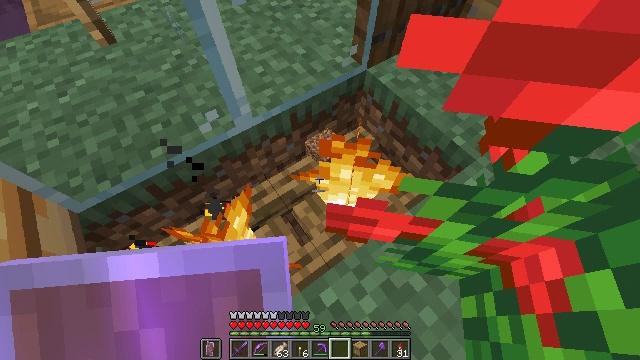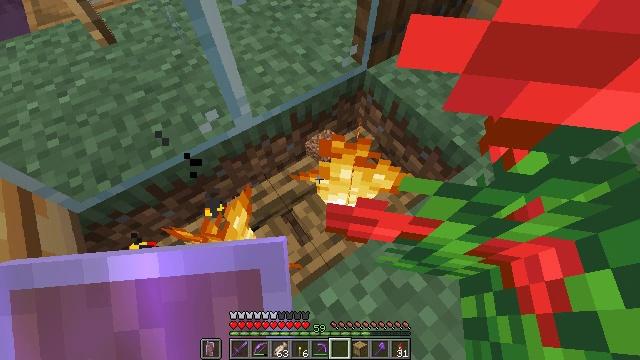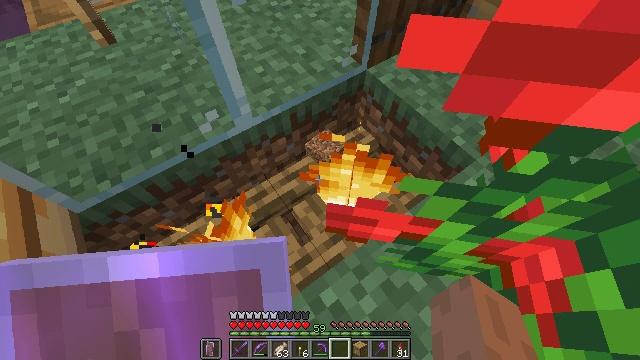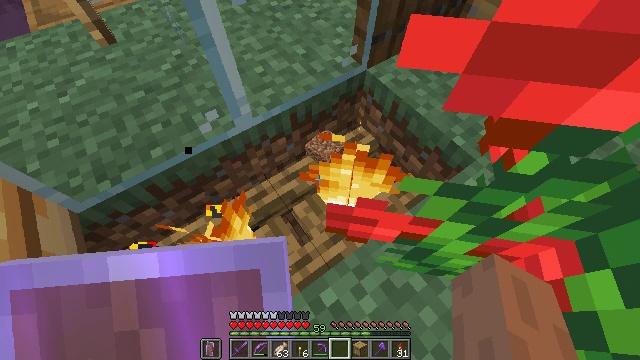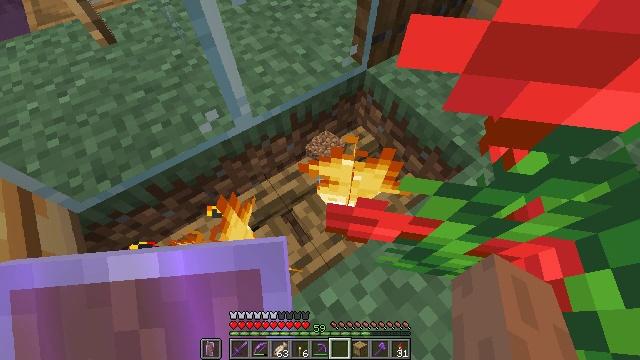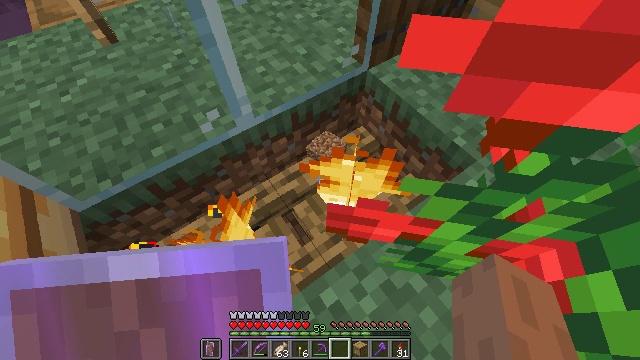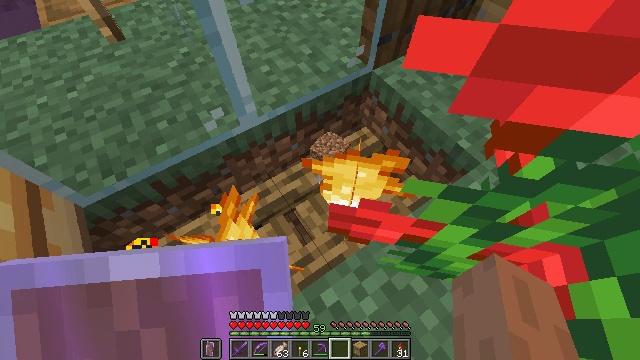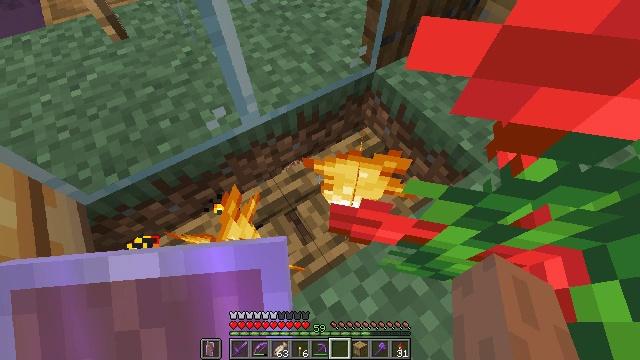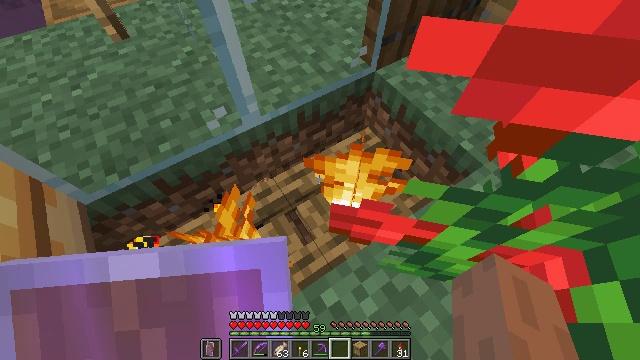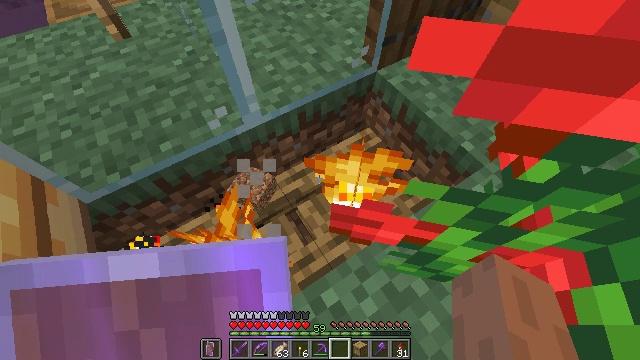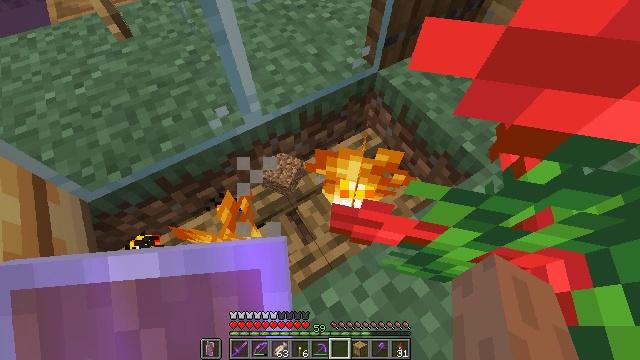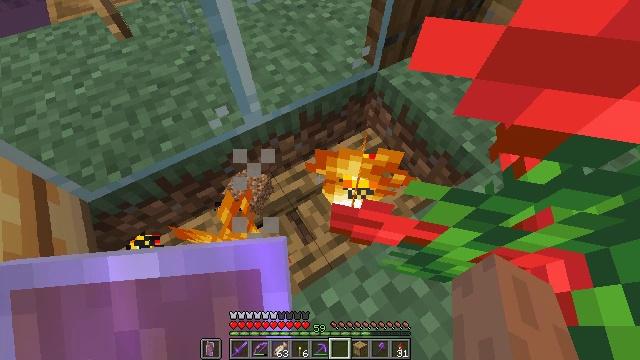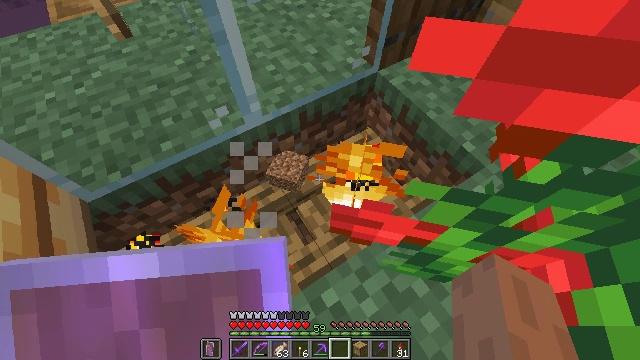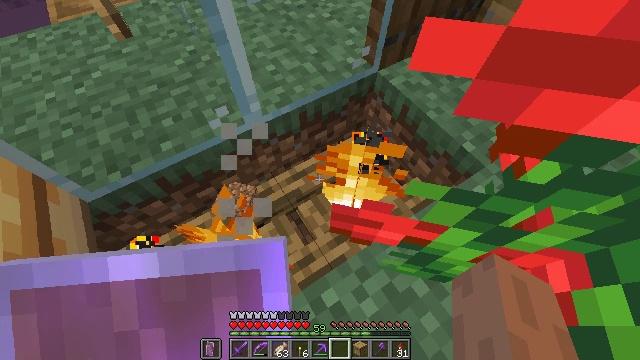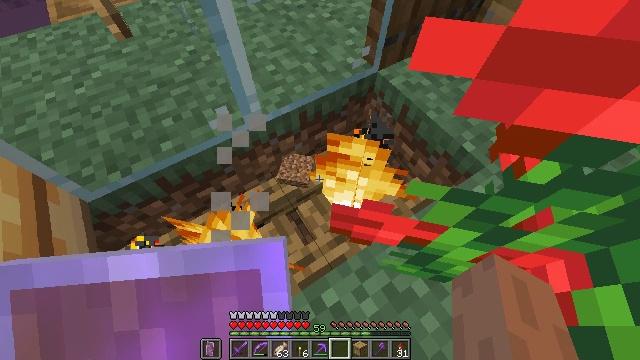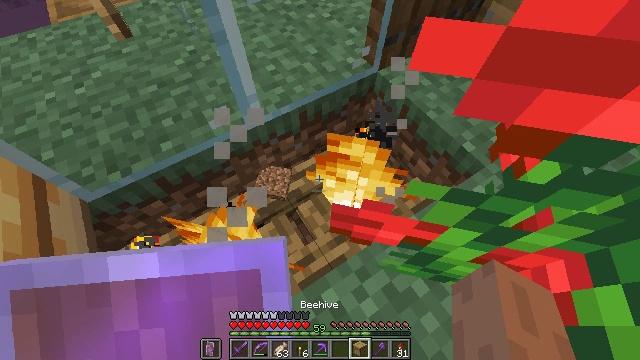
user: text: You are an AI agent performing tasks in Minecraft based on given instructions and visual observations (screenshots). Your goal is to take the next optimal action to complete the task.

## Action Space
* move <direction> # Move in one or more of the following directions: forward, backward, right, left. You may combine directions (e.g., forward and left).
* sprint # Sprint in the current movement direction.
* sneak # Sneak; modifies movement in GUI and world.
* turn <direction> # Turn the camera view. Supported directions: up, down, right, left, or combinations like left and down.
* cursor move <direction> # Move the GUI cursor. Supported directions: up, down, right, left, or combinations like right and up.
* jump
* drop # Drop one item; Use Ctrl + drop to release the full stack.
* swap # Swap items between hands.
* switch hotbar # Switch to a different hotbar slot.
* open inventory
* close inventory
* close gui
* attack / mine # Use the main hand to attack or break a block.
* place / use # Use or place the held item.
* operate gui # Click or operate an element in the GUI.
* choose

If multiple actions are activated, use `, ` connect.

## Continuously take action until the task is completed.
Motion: motion action
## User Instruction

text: Get some roses from the rose bush.
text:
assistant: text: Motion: sneak
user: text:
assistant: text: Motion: sneak
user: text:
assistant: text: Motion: sneak
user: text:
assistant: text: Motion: sneak
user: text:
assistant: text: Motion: sneak
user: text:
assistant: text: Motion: sneak, turn left
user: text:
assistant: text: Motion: sneak
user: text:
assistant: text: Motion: sneak
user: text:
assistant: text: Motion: sneak
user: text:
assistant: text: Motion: sneak
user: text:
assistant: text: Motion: sneak
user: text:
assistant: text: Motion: sneak
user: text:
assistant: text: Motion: sneak
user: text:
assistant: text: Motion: sneak
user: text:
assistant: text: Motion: sneak
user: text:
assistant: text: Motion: sneak
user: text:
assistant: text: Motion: sneak
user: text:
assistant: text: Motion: sneak
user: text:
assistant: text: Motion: sneak
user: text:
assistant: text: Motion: sneak
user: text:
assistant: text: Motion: sneak
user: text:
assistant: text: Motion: sneak
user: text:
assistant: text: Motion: sneak, turn up
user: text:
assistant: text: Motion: sneak, turn up
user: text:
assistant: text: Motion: sneak, turn up
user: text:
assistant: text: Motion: sneak, turn left and up
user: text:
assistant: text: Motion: sneak, turn left and up
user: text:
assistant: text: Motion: sneak, turn up
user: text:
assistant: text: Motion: sneak
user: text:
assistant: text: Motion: sneak